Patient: sex M, age 57
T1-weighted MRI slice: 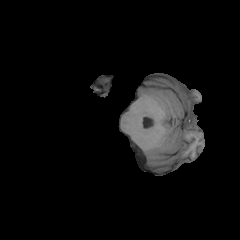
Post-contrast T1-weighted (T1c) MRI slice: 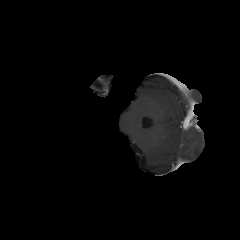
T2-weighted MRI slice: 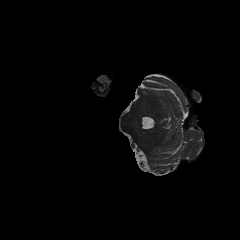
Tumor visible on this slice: no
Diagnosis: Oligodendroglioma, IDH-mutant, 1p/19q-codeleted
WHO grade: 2